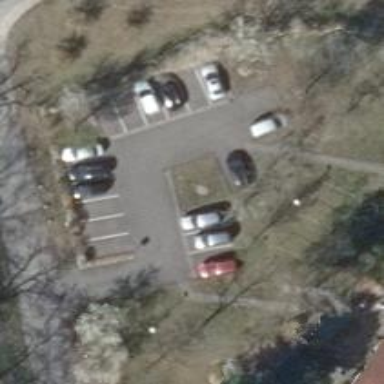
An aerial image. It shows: Asphalt parking aisle designated as service road.